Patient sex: F
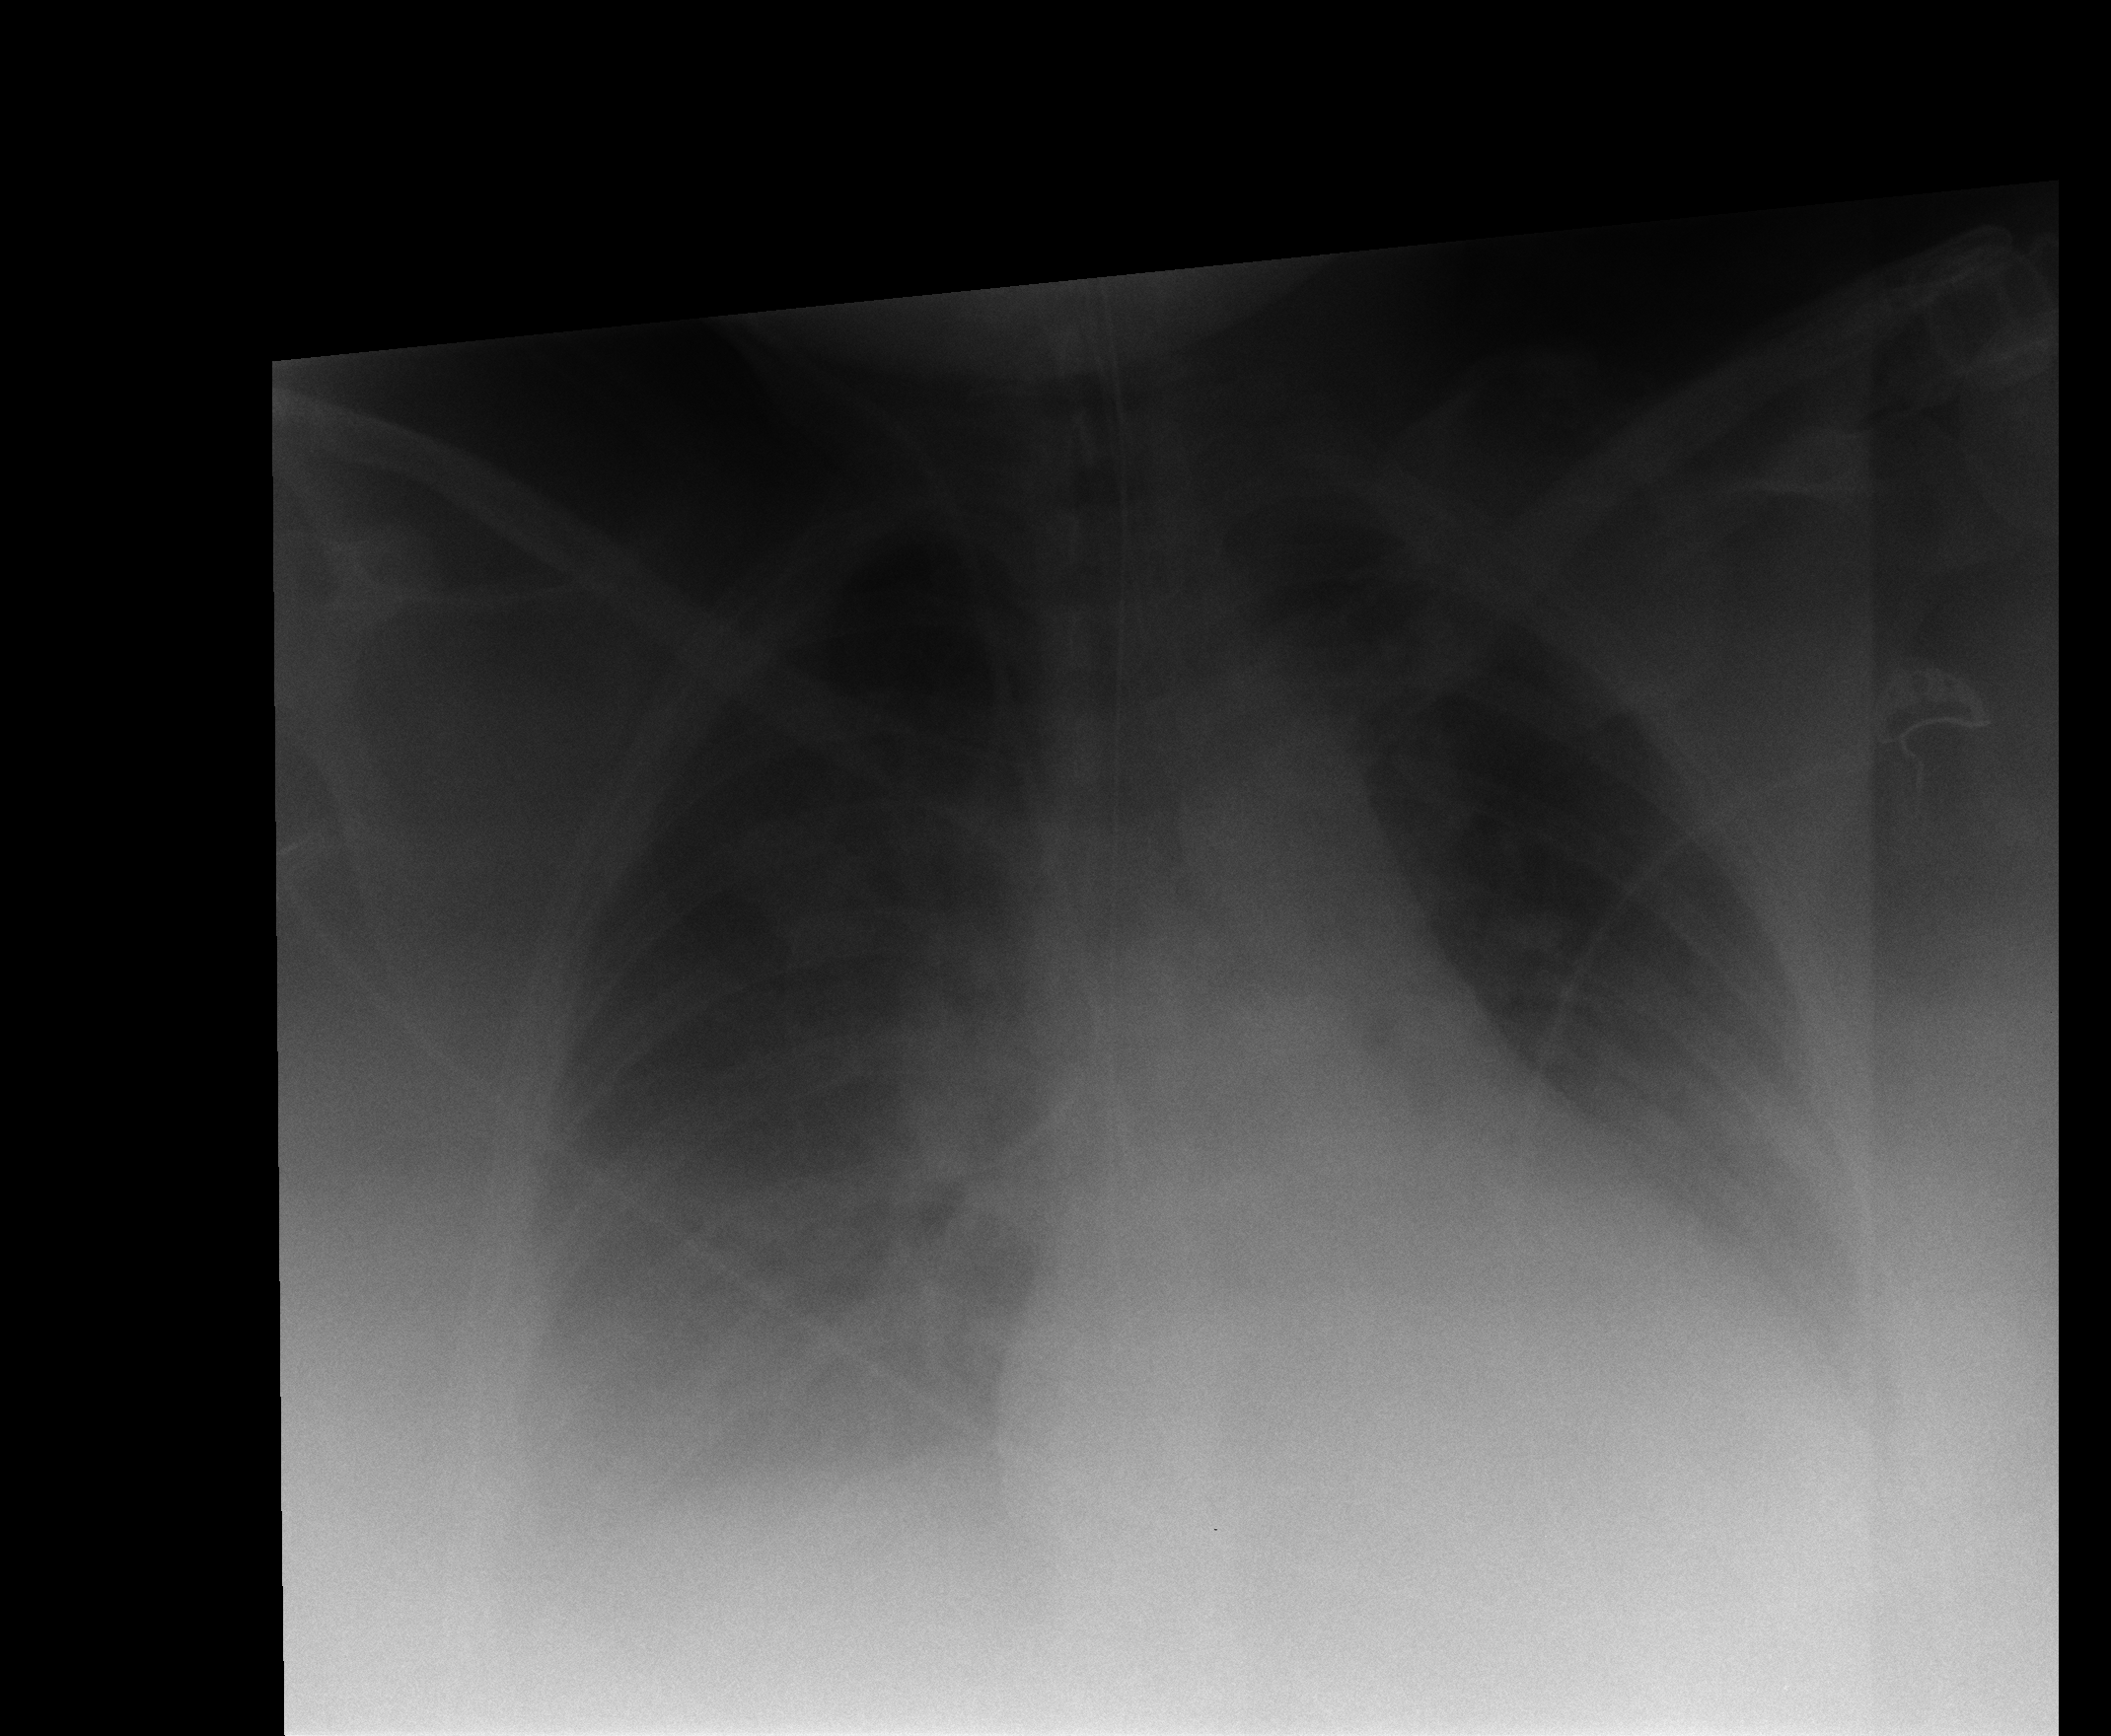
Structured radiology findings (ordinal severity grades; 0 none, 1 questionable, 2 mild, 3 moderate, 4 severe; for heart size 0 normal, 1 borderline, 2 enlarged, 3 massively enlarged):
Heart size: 2
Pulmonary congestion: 3
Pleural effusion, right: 3
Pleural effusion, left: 2
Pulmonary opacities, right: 2
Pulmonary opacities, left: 2
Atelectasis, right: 3
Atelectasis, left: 2